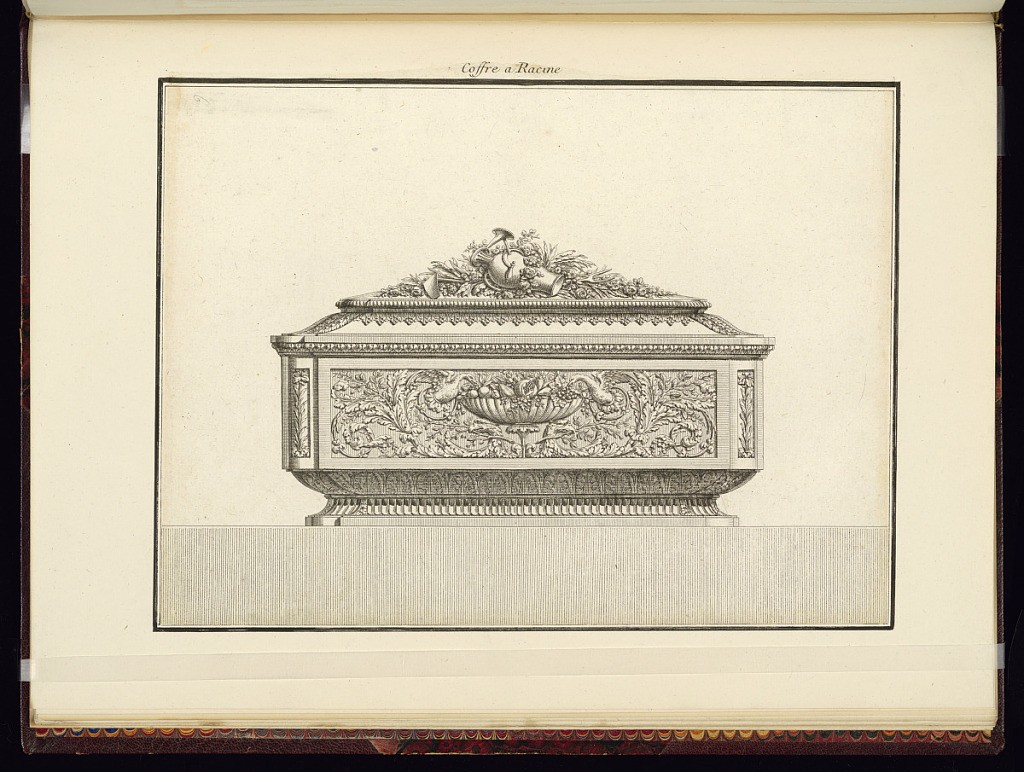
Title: Coffre a Racine
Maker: Jean François Forty, active 1775 – 1790
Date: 1774–88
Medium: Etching and engraving on paper
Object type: Print
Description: Design for an ornamental casket decorated with scrolling acanthus leaves (rinceaux), flowers, flowers, fruit, birds, foliate branches, eagle heads, vase, and topped with leaves, fruit, jug, fork, spade, and a horn. With running pattern moldings of leaves, gadrooning, and fluting motifs. The plate is titled.